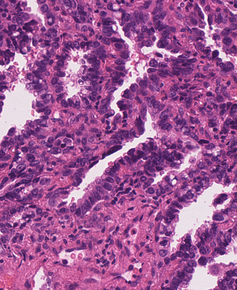
Tumor epithelial tissue: yes
Tumor-associated stroma tissue: yes
Normal tissue: no